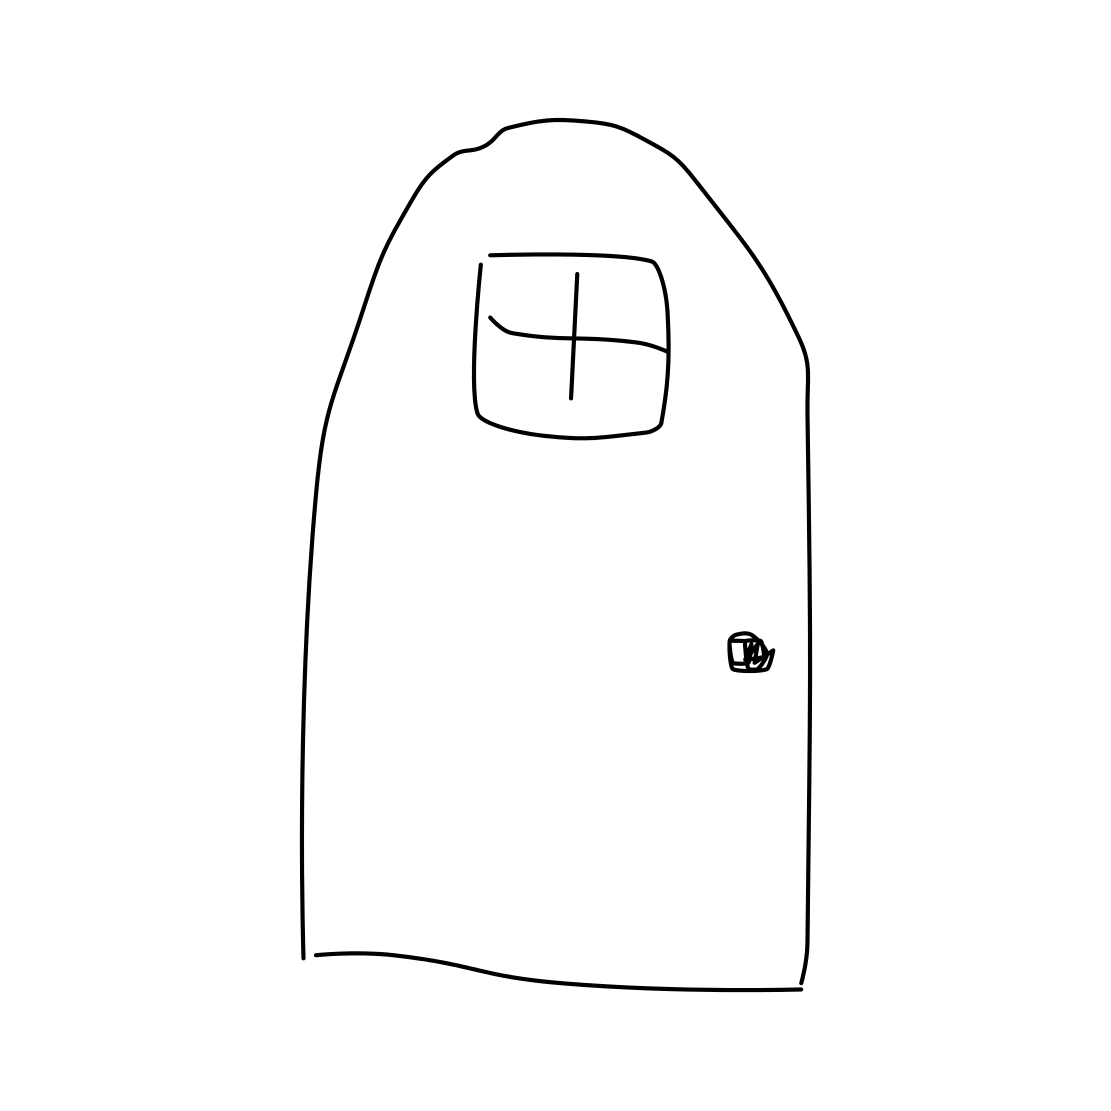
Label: door